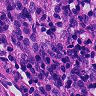
Metastatic tissue present: yes